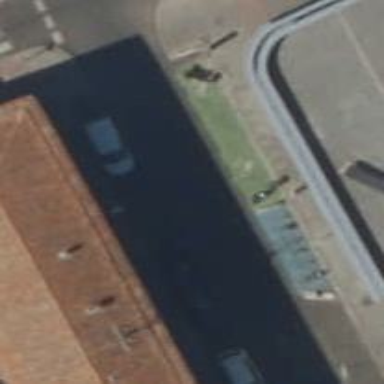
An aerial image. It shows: Motorcycle parking area.